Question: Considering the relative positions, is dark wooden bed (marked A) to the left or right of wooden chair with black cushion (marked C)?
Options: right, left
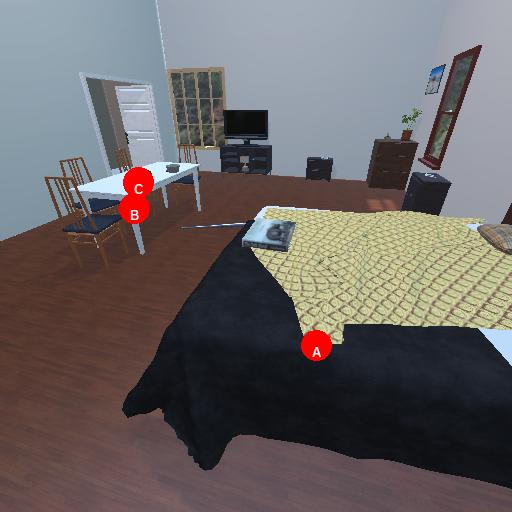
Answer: right